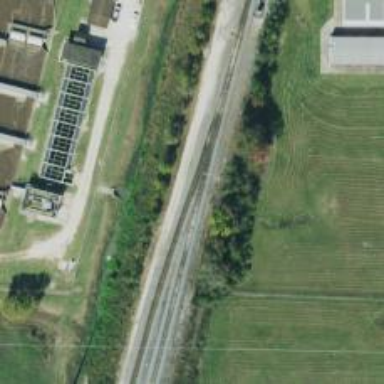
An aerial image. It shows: Railway siding for service.